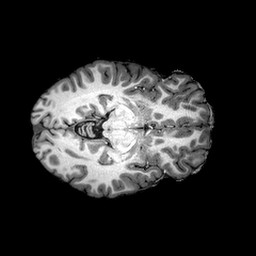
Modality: T1w
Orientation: axial